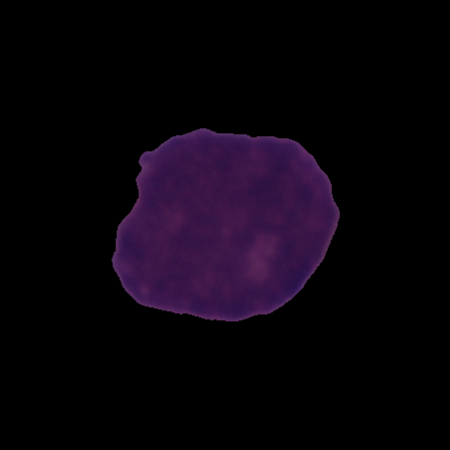
Label: cancer